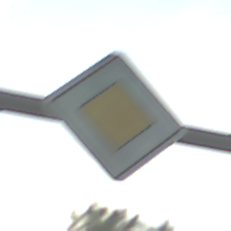
Verkehrszeichen: Vorfahrtsstrasse
Umgebung: Outdoor, Suburban
Tageszeit: SunriseSunset
Wetter: PartlyCloudy
Licht: Natural
Jahreszeit: NotSpecified
Kontrast: MediumContrast